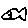
Label: fish